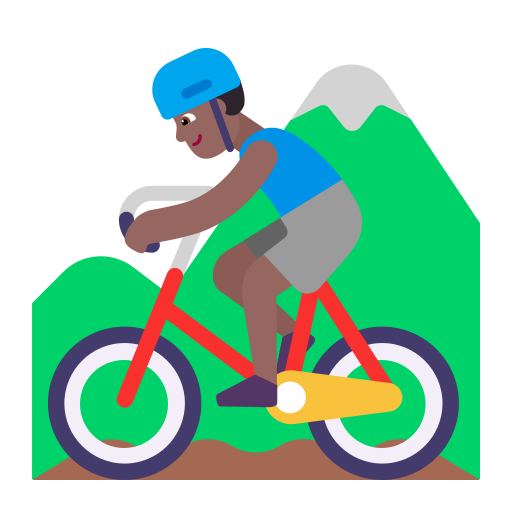
man mountain biking flat  dark